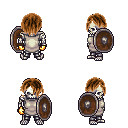
a pixel art fantasy rpg character, male body template, skeleton, white tunic, metal pants, brown bangs hairstyle, gold gloves, shield, four views (front, back, left, right), 2x2 character sprite sheet, small pixel art, hard edges, no anti-aliasing